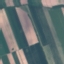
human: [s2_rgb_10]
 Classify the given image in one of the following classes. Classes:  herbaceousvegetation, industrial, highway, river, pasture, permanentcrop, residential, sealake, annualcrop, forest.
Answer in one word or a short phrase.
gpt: AnnualCrop